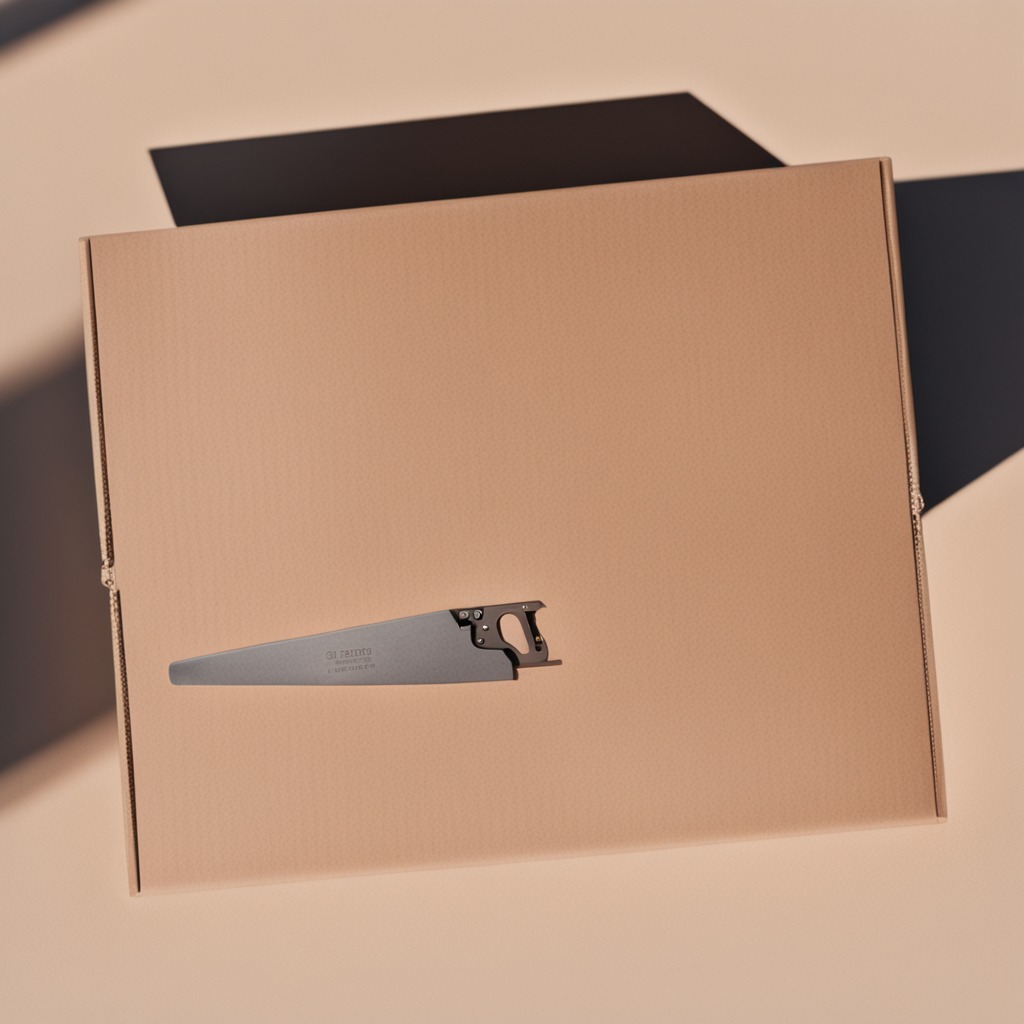
A metal saw is lying on a clean dry cardboard box surface in an outdoor workshop during daytime bright natural light soft shadows slightly creased but